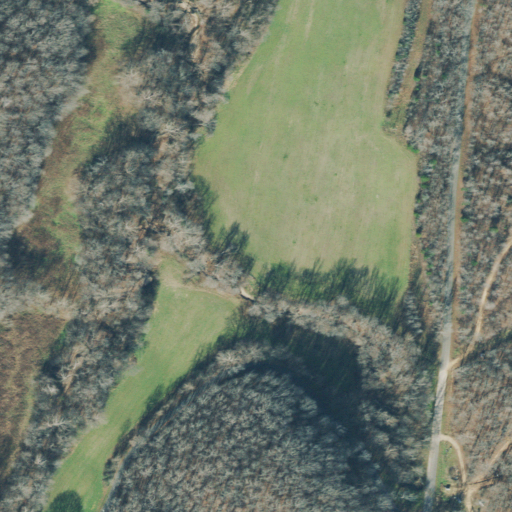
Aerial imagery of valley in Tennessee named Baker Hollow containing deciduous forest, pasture, and open development